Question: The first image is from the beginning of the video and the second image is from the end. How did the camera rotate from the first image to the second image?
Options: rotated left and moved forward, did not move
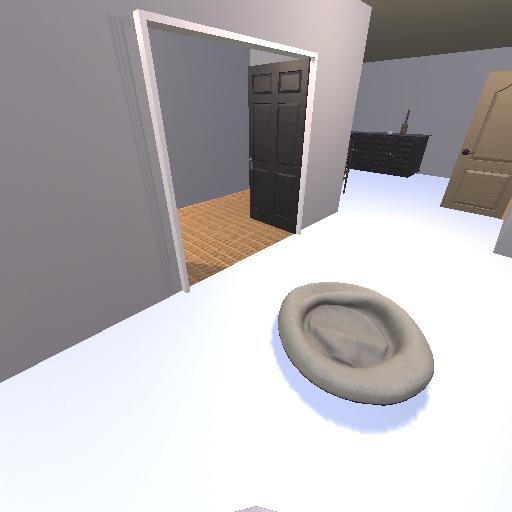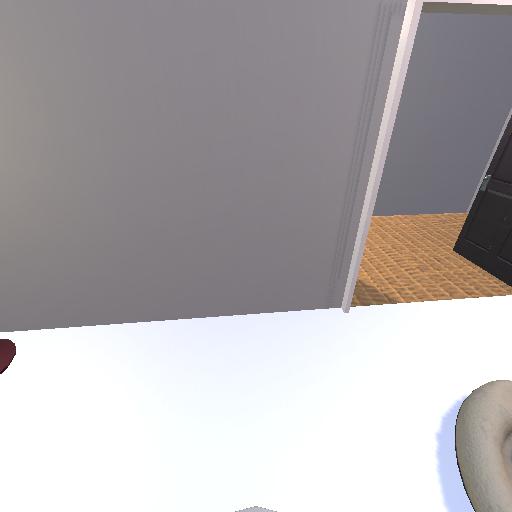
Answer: rotated left and moved forward